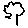
Label: tree